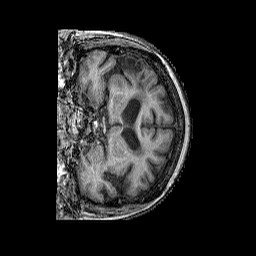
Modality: T1w
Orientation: coronal
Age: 76
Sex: female
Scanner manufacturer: siemens
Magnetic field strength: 3 T
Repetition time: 2.25 s
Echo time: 0.00415 s